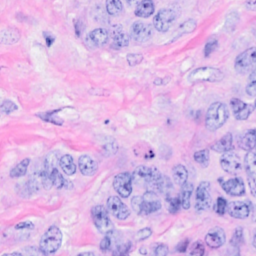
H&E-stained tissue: Breast